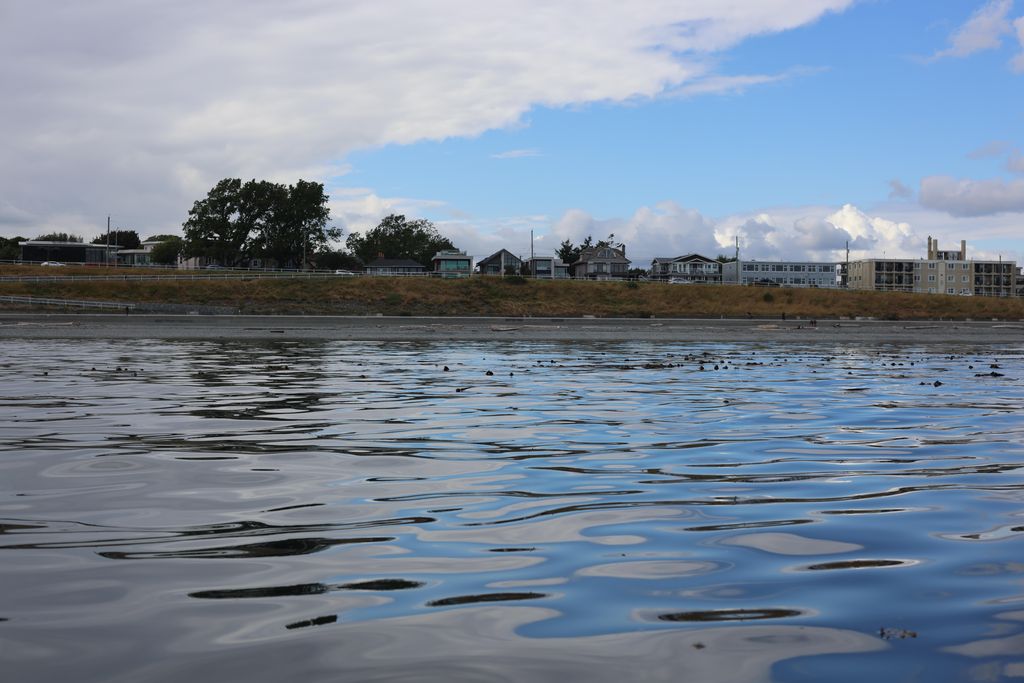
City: victoria